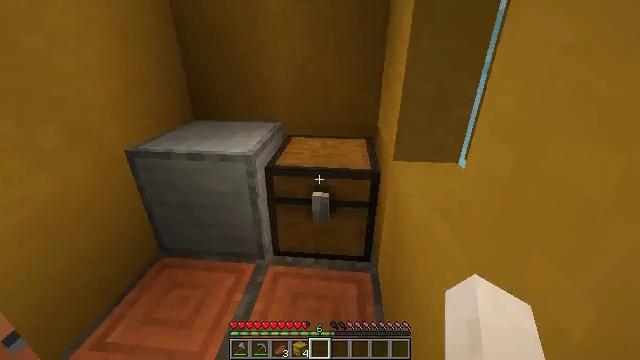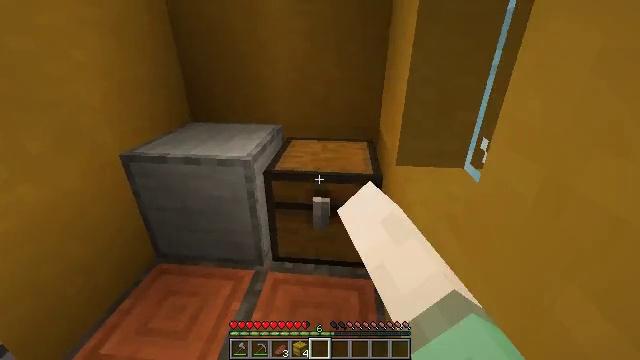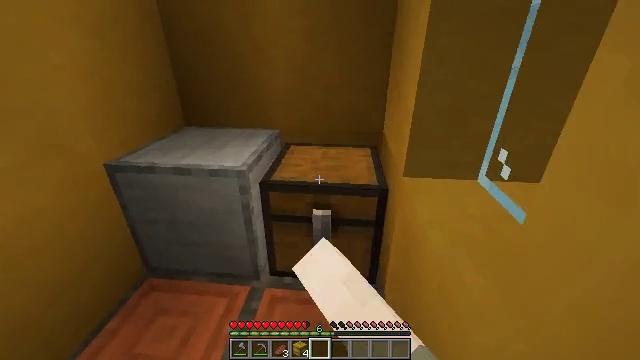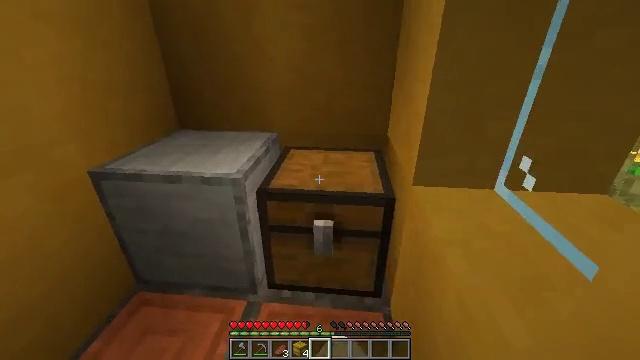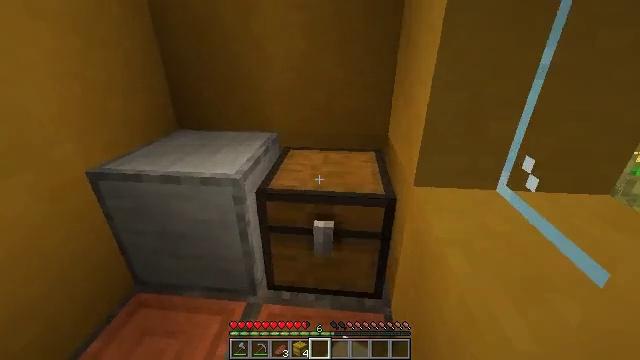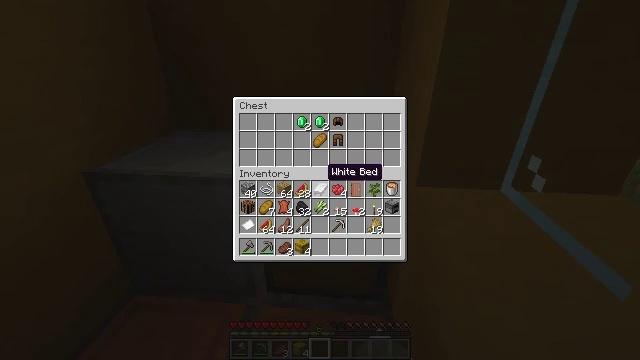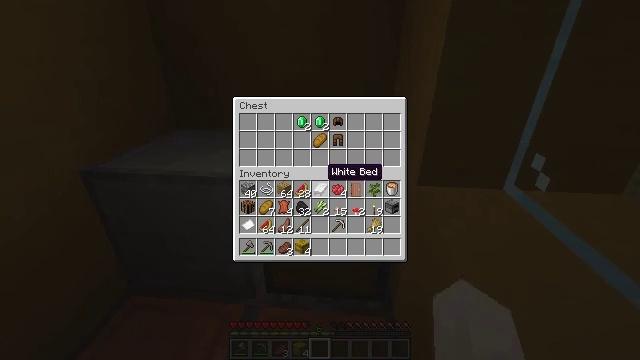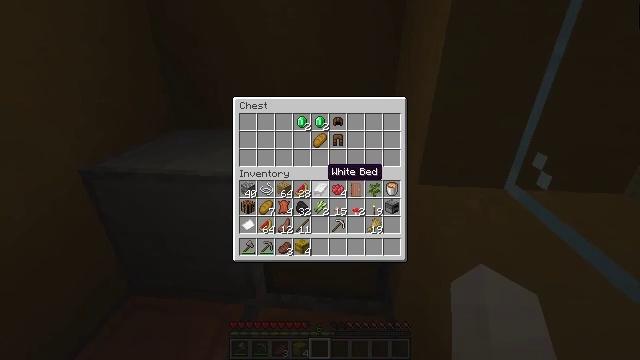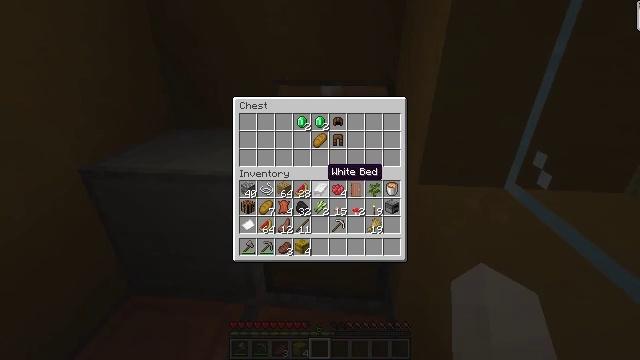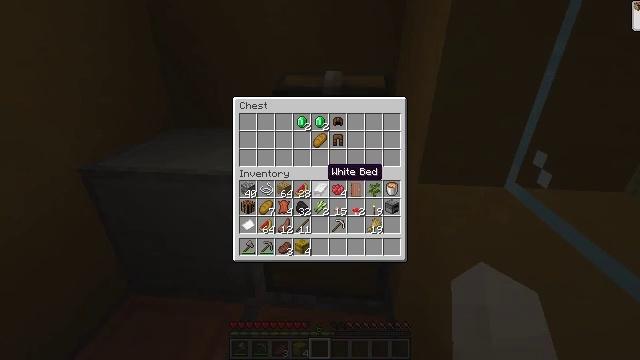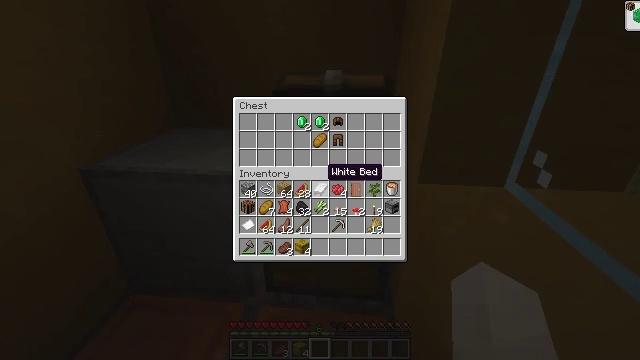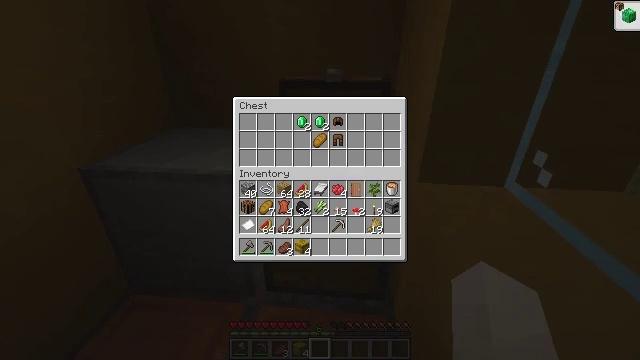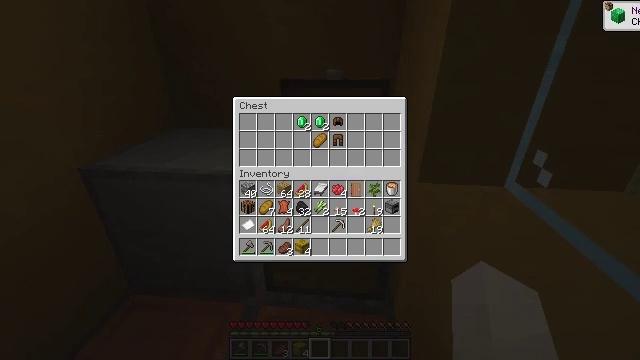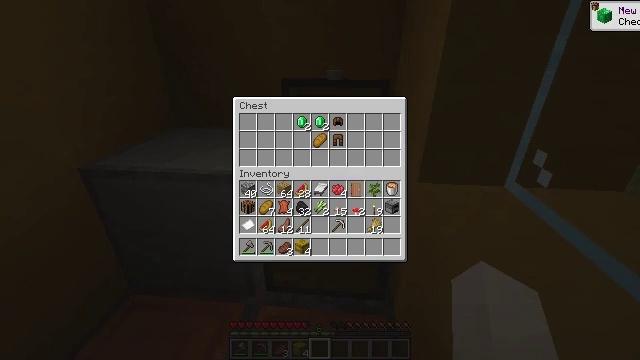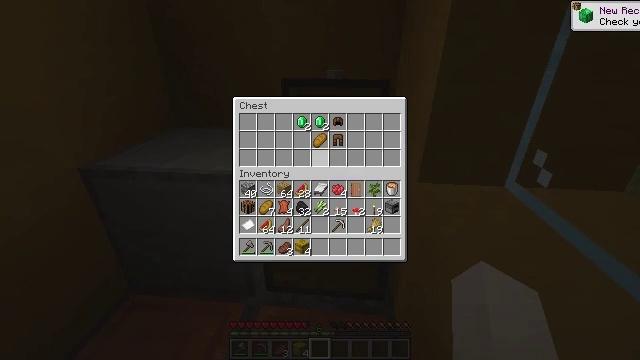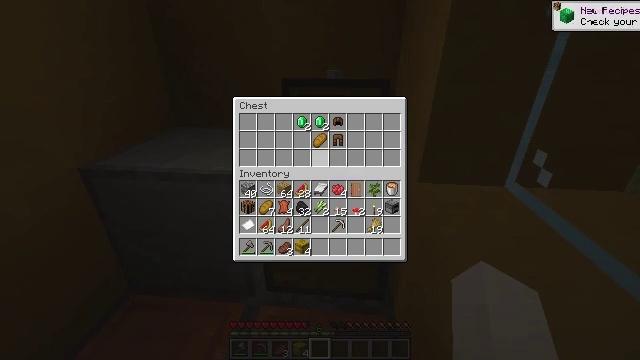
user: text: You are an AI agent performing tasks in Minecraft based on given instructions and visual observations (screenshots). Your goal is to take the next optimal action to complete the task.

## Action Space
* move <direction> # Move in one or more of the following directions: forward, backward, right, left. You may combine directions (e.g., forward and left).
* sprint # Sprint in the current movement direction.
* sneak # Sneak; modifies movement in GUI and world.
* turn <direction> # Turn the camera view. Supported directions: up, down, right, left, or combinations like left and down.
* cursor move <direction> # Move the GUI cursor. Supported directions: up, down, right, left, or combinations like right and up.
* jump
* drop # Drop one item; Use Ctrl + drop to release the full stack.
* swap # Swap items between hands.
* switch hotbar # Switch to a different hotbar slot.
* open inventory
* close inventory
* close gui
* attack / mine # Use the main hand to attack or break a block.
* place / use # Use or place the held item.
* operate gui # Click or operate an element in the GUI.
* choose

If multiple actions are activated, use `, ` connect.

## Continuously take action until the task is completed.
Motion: motion action
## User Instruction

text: Gather the grindstone to use later.
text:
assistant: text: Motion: move forward, use / place
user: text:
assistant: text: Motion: use / place
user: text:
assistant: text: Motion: use / place
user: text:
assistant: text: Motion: no_op
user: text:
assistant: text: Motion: open gui
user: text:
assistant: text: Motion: no_op
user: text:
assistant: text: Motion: no_op
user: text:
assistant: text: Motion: no_op
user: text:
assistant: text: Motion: no_op
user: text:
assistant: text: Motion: no_op
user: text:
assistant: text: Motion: no_op
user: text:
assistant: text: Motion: no_op
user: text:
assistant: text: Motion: no_op
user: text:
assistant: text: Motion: no_op
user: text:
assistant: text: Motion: cursor move up
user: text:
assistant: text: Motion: no_op
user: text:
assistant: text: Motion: no_op
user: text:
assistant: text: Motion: no_op
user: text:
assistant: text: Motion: no_op
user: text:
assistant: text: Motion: no_op
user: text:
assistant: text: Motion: no_op
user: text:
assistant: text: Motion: sneak
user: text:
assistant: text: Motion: sneak, operate gui
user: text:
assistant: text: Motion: sneak, operate gui
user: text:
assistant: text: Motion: sneak, operate gui
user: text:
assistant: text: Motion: sneak
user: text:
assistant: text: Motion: sneak
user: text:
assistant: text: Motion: sneak
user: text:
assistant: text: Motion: sneak, operate gui
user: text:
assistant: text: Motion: sneak, operate gui